Question: Essentially, I wish to replicate the facet_grid() effect, but have some columns have their own scales. To demonstrate, the following code is close to what I want:
'''
library(ggplot2)
library(reshape2)
library(gridExtra)
set.seed(65421)
gg.df1 <- data.frame(x = c(1:20, 1:20),
A = sort(rnorm(40)),
B = sort(rnorm(40))+0.5,
C = sort(rnorm(40))+1,
y_lab = c(rep('1', 20), rep('2', 20)))
gg.df1 <- melt(gg.df1, id.vars=c("x", "y_lab"))
gg.df2 <- data.frame(x = c(1:20, 1:20),
D = abs(sort(rnorm(40))*200),
E = abs(sort(rnorm(40))*205),
y_lab = c(rep('1', 20), rep('2', 20)))
gg.df2 <- melt(gg.df2, id.vars=c("x", "y_lab"))
p1 <- ggplot(gg.df1, aes(x, value)) + geom_line() + facet_grid(y_lab ~ variable) + theme(strip.text.y=element_blank(), strip.background=element_rect(fill=NA, colour=NA))
p2 <- ggplot(gg.df2, aes(x, value)) + geom_line() + facet_grid(y_lab ~ variable) + labs(y=NULL) + theme(strip.background=element_rect(fill=NA, colour=NA))
grid.arrange(p1, p2, nrow=1, widths=c(3, 2))
'''

(I've colored the facet strip to be white so it is easy to have only one set of labels.)
Note that all the facets have identical x-axes (this is true in the real data). However, the sizes of the facet regions are different between the two subplots, due to grid.arrange() and the nature of the subplots interacting with the widths argument. Is there a good way to guarantee that the facets will be the same size in grid.arrange(), or to replicate this effect using other commands?
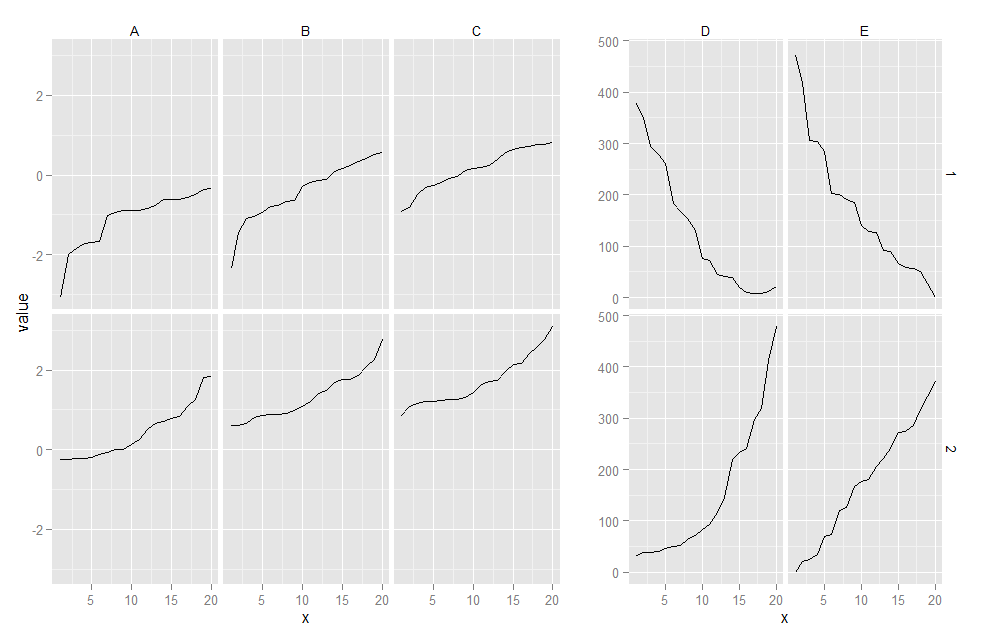
Answer: Easy if you combined the gtables, by default panels widths are 'unit(1, "null")' so they will all be equal
'''
grid.draw(gtable:::cbind_gtable(ggplotGrob(p1), ggplotGrob(p2), "first"))
'''